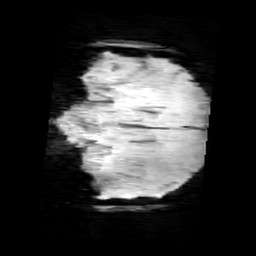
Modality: minIP
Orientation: coronal
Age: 10
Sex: male
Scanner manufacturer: siemens
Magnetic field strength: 3 T
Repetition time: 0.027 s
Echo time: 0.02 s